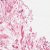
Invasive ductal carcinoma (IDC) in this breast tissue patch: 0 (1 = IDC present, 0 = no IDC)